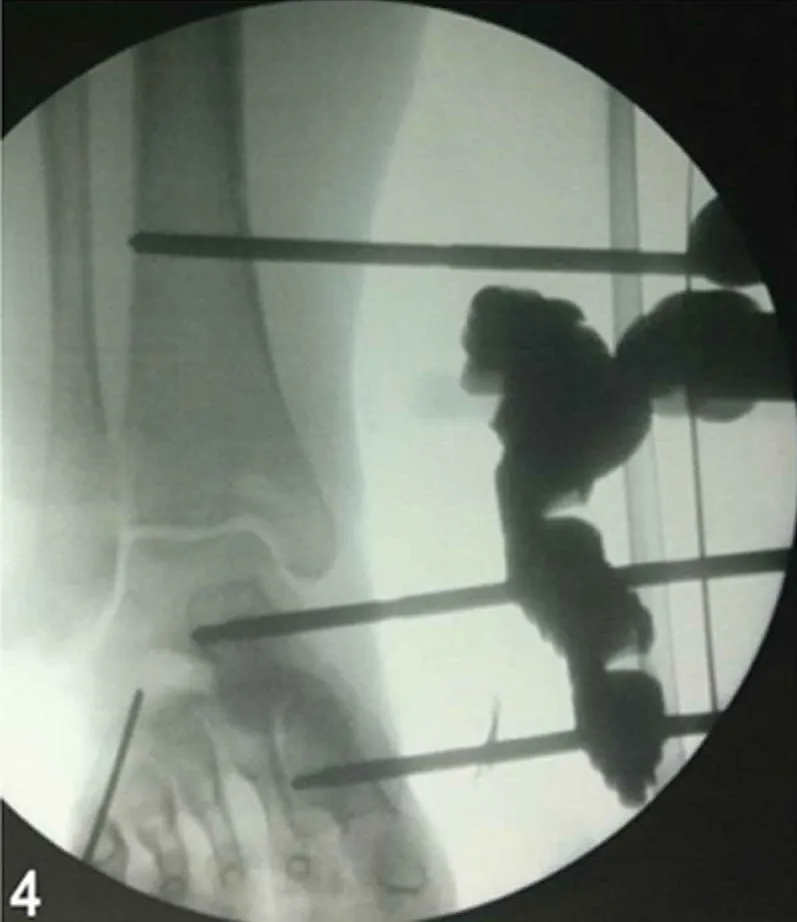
Intraoperative anteroposterior ankle fluoroscopic image. External fixation was performed to maintain a neutral positioning of the ankle and to allow stable soft-tissue healing. Four Schanz half-pins, two in the tibia proximally, one in the neck of the talus, and one in the base of the first metatarsal, were applied and connected.
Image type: radiology (x_ray)